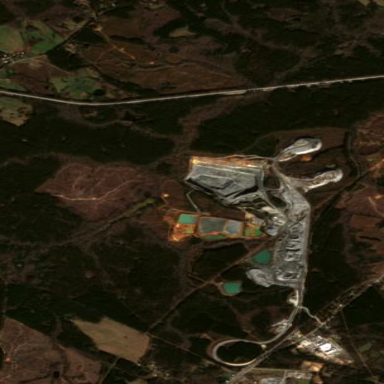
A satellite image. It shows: Quarry area.